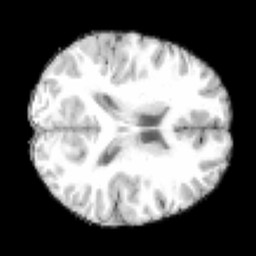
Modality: T1w
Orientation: axial